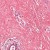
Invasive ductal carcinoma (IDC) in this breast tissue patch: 0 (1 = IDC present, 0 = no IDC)